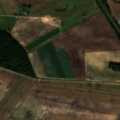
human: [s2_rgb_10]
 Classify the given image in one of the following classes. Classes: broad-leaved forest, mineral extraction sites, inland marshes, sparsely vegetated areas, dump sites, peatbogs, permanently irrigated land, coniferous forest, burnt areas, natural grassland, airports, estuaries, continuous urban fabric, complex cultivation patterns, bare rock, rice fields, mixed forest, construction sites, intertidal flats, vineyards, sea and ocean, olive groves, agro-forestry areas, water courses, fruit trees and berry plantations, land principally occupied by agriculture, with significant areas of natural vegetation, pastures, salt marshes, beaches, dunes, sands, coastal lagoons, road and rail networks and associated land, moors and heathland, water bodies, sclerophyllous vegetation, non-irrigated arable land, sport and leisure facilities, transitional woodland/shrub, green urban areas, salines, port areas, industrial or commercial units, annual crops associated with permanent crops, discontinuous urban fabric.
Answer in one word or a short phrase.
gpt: non-irrigated arable land, complex cultivation patterns